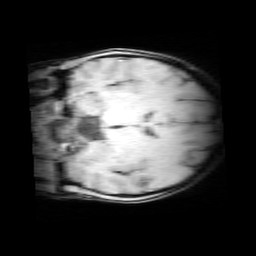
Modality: MP2RAGE
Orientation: coronal
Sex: female
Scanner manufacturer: siemens
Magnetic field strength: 3 T
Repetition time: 5 s
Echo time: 0.00368 s